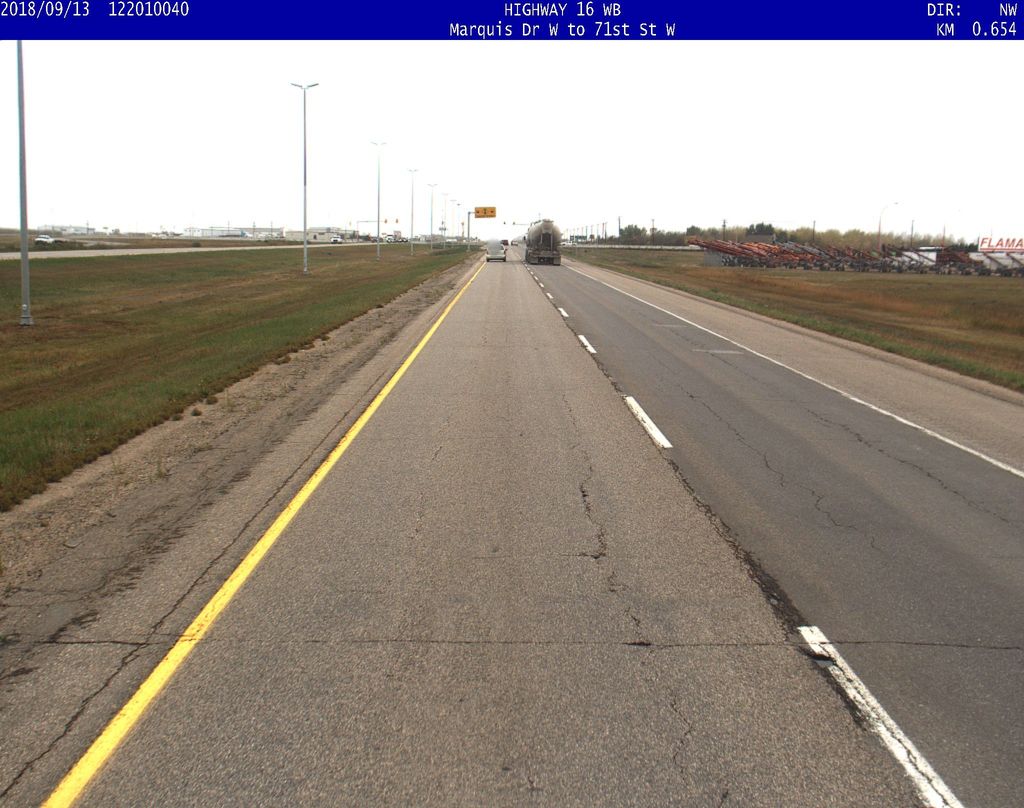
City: saskatoon